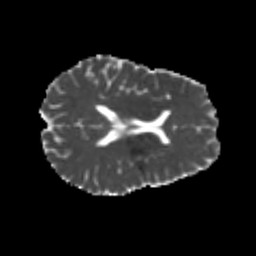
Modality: MD
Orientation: axial
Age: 23
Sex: female
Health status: healthy
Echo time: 0.074 s